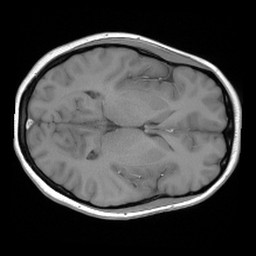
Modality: FLASH
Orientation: axial
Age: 29
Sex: female
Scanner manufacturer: siemens
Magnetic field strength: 3 T
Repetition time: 0.245 s
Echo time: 0.0026 s